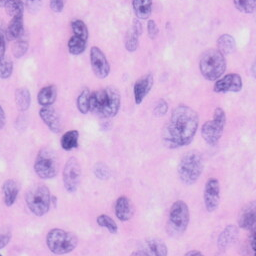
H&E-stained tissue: Skin